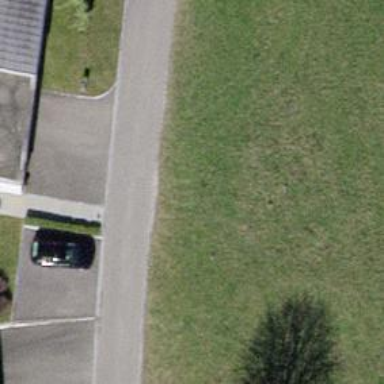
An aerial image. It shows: Smooth asphalt road in residential area.